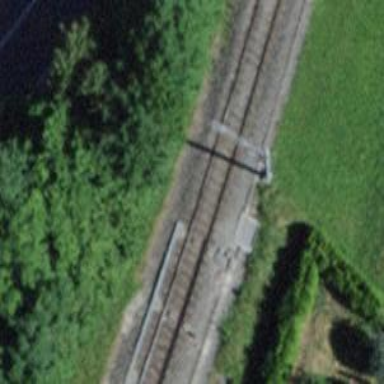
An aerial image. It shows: Single-track electrified railway with contact line.